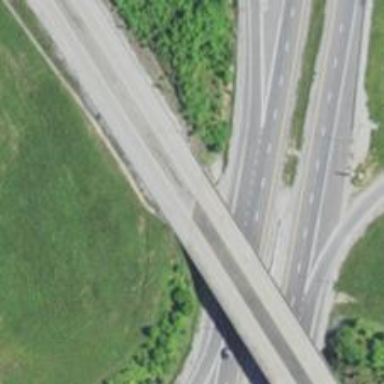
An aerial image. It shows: Primary highway bridge.